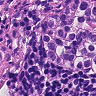
Metastatic tissue present: yes